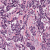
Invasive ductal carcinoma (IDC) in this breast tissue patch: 1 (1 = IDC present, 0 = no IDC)